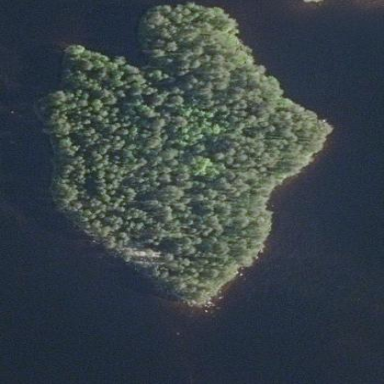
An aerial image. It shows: Islet.